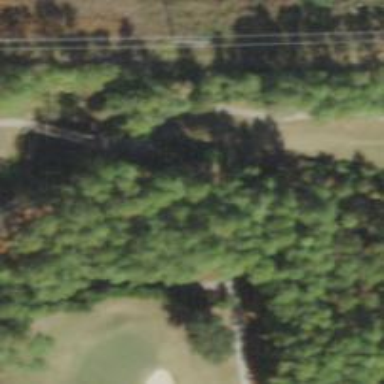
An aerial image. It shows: Path for golf carts.